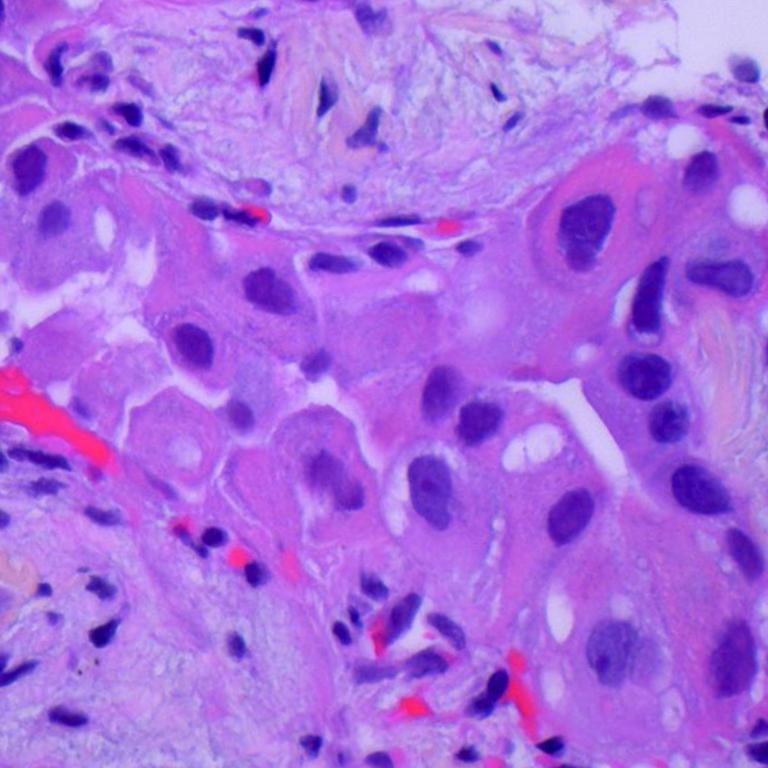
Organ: lung
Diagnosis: adenocarcinomas